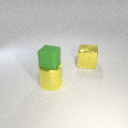
large yellow metal cylinder in front of large yellow metal cube